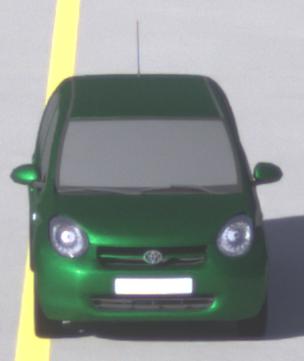
Make: Toyota
Model: Passo
Detailed model: Toyota Passo X Yururi
Model produced from: 2010
Model produced until: 2016
Doors: 5
Color: green
Road condition: dry road
Daytime: morning or afternoon
Contrast: high contrast